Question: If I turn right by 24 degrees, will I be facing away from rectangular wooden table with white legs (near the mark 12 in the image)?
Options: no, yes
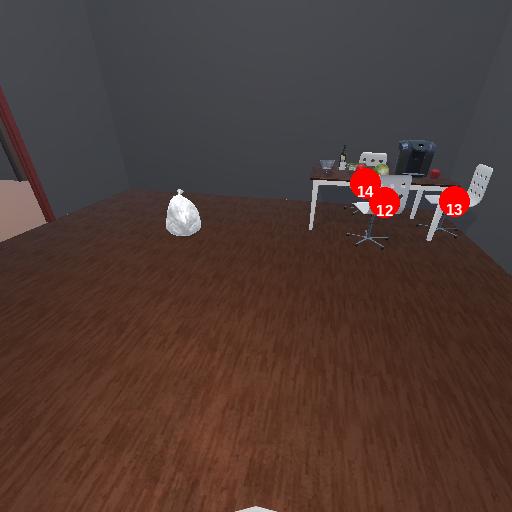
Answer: no